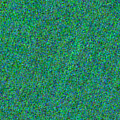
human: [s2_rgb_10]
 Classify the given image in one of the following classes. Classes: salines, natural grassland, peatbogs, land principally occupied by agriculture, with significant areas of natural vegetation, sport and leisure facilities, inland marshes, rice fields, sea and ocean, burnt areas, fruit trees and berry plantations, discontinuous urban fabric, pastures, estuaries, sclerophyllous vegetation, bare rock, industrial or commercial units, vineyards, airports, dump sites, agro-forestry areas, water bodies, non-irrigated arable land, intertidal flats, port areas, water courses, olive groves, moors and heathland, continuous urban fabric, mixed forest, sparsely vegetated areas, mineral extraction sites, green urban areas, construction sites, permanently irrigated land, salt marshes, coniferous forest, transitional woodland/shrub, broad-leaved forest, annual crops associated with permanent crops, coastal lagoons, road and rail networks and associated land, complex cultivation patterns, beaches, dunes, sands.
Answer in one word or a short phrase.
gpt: sea and ocean